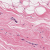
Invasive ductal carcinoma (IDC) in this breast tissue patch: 0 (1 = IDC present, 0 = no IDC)